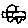
Label: car